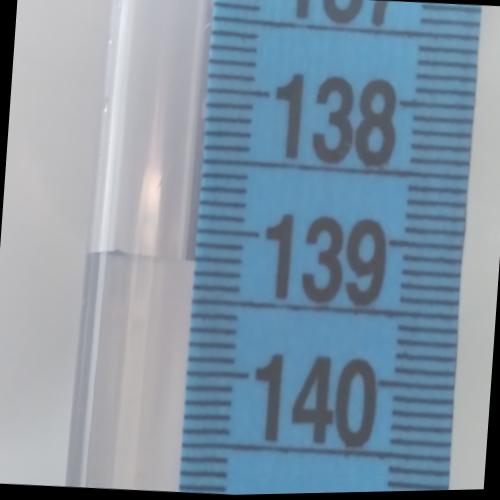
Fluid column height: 139.2 cm